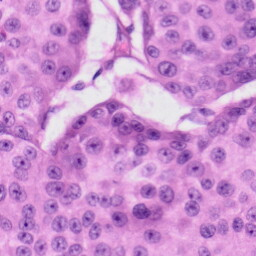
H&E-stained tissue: Skin